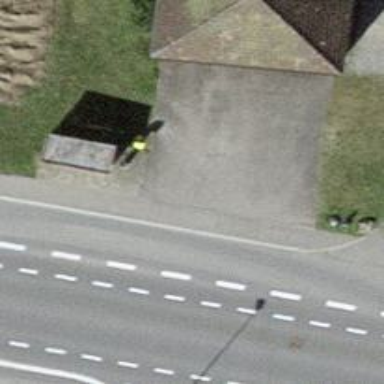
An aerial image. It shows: Post box is visible.